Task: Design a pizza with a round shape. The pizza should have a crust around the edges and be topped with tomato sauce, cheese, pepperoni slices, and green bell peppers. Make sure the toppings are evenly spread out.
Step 303:
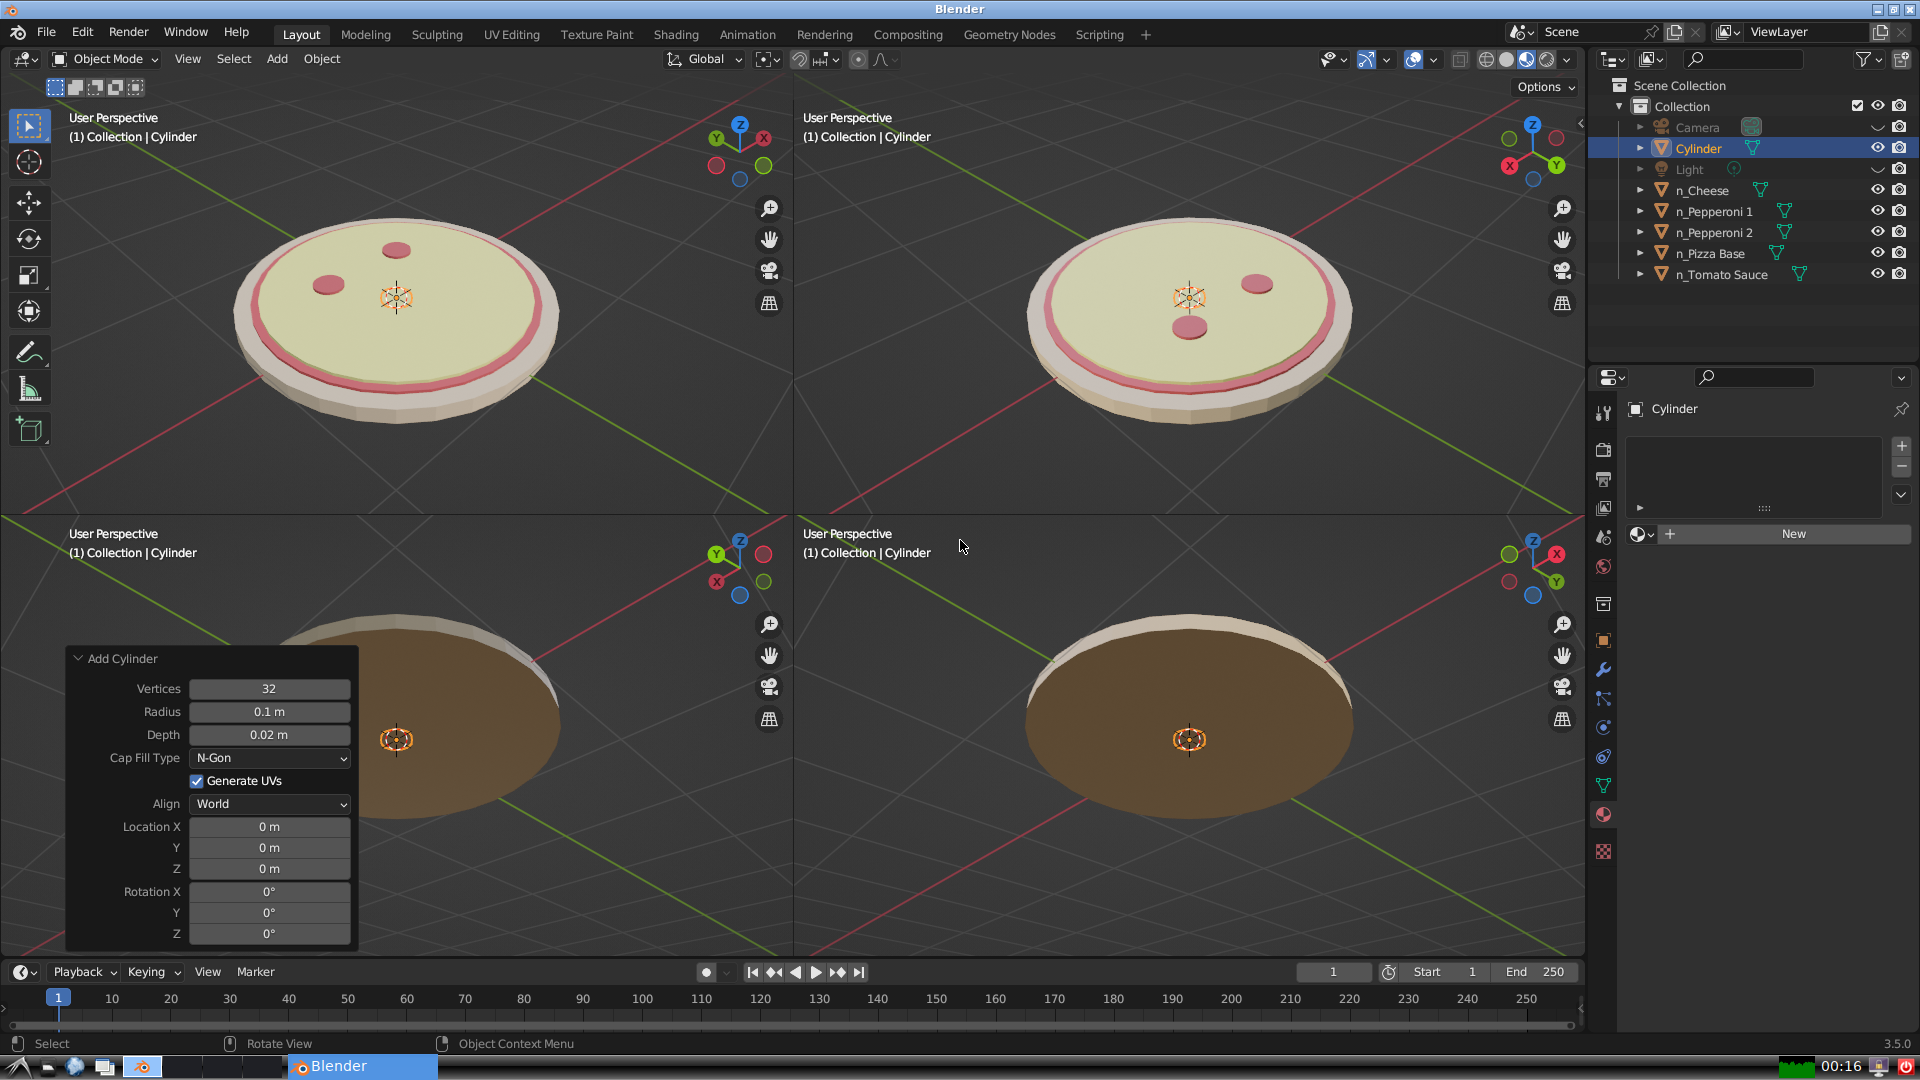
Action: {"key_press": ['Ctrl, Home']}